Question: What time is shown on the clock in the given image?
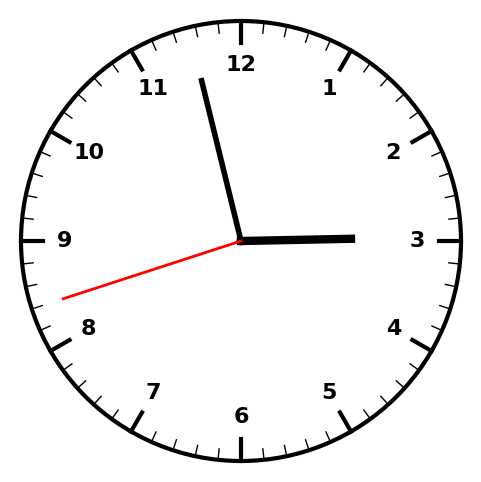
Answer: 02:57:42